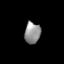
Tissue: lung
Cell type: Fibroblasts
Senescence score: 0.6228
Nuclear area (px): 332
Mean DAPI intensity: 145.762